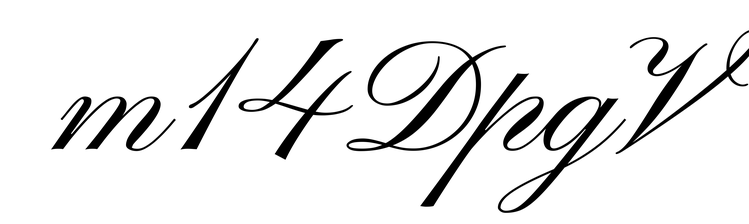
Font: PinyonScript-Regular